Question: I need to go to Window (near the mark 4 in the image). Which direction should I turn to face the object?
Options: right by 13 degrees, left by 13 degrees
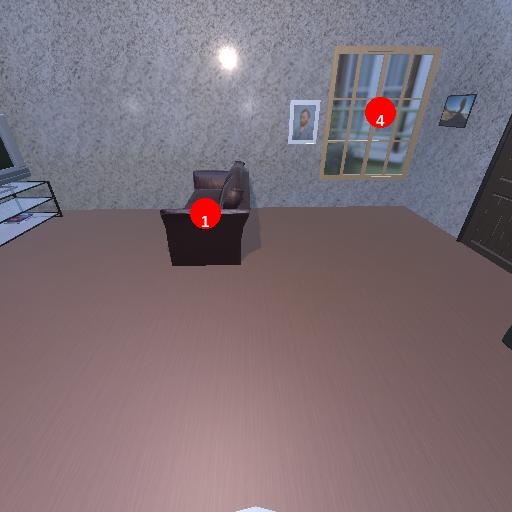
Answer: right by 13 degrees